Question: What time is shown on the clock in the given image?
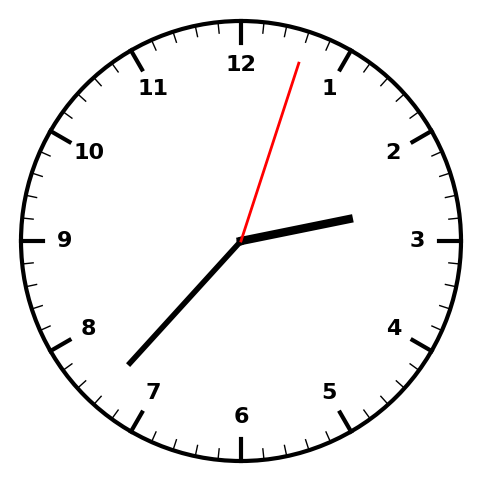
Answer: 02:37:03